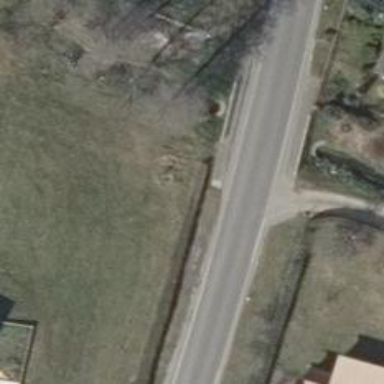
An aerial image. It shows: Secondary road on asphalt bridge.